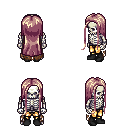
a pixel art fantasy rpg character, male body template, skeleton, brown tattered cape, gold greaves, white blonde extra-long hairstyle, black shoes, four views (front, back, left, right), 2x2 character sprite sheet, small pixel art, hard edges, no anti-aliasing